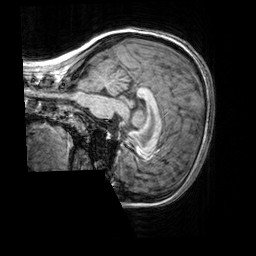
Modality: T1w
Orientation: sagittal
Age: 19
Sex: female
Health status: healthy
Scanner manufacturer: siemens
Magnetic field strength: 3 T
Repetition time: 2.3 s
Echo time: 0.00303 s